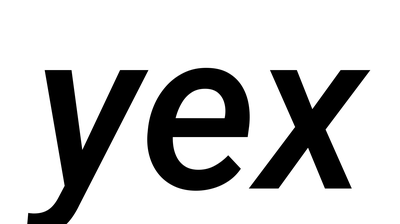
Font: Roboto-Italic_Medium_Italic